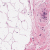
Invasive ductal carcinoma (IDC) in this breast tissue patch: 0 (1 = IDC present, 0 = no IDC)